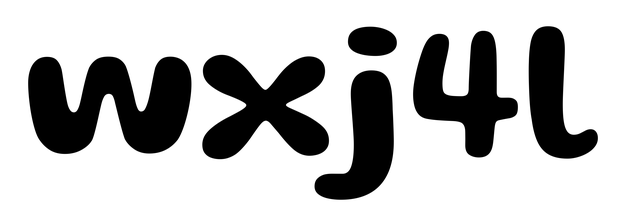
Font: Gluten_SemiBold